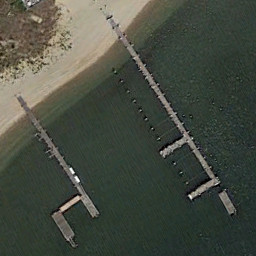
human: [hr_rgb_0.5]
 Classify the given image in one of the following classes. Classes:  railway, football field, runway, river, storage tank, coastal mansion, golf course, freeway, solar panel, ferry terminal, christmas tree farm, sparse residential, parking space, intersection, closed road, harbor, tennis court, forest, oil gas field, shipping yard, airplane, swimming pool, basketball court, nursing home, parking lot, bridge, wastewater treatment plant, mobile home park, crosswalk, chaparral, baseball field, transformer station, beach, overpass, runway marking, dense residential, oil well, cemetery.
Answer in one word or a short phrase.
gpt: ferry terminal